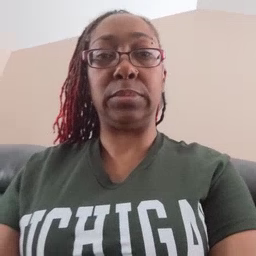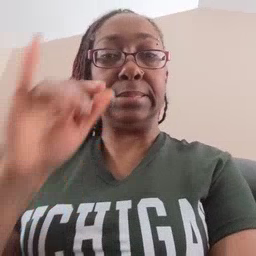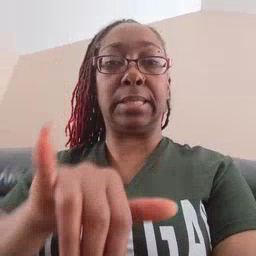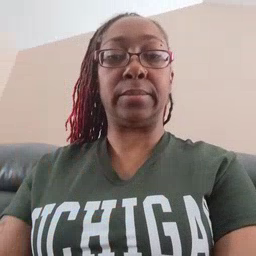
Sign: stay